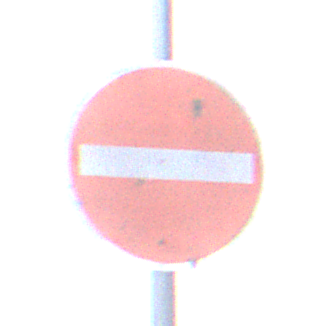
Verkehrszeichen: VerbotDerEinfahrt
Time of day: MorningAfternoon
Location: Outdoor (Suburban)
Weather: Overcast
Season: NotSpecified
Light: Natural